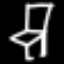
Label: chair